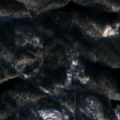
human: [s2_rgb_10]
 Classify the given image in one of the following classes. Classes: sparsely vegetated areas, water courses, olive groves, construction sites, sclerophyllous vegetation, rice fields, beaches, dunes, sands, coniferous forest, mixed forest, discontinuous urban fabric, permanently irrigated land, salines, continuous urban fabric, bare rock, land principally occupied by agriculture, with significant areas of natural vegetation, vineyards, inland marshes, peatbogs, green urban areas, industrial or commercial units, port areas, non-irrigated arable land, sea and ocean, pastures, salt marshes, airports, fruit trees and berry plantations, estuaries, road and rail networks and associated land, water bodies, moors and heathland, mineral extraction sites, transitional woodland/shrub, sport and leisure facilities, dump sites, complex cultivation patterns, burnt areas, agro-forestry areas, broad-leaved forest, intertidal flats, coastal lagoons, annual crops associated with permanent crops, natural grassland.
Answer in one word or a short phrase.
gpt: coniferous forest, mixed forest, transitional woodland/shrub